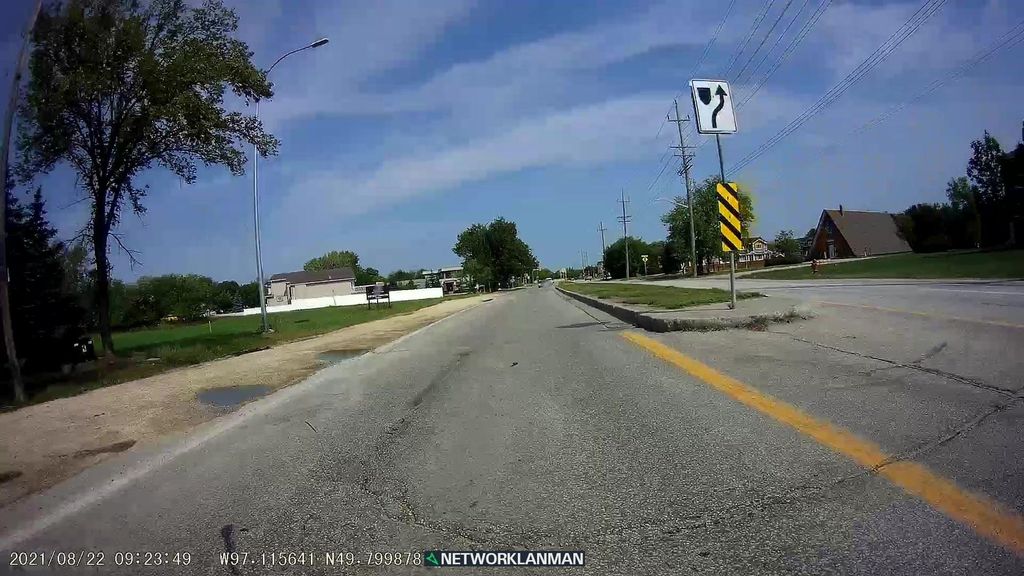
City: winnipeg